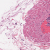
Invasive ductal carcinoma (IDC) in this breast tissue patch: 0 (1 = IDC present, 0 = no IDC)